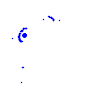
Particle: electron